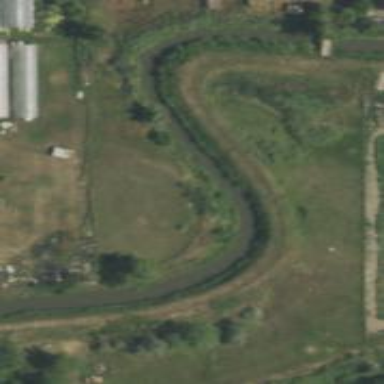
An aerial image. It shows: Canal.